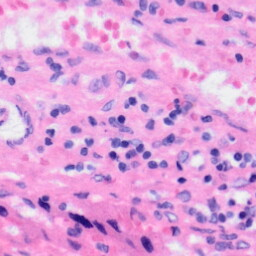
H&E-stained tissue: Liver